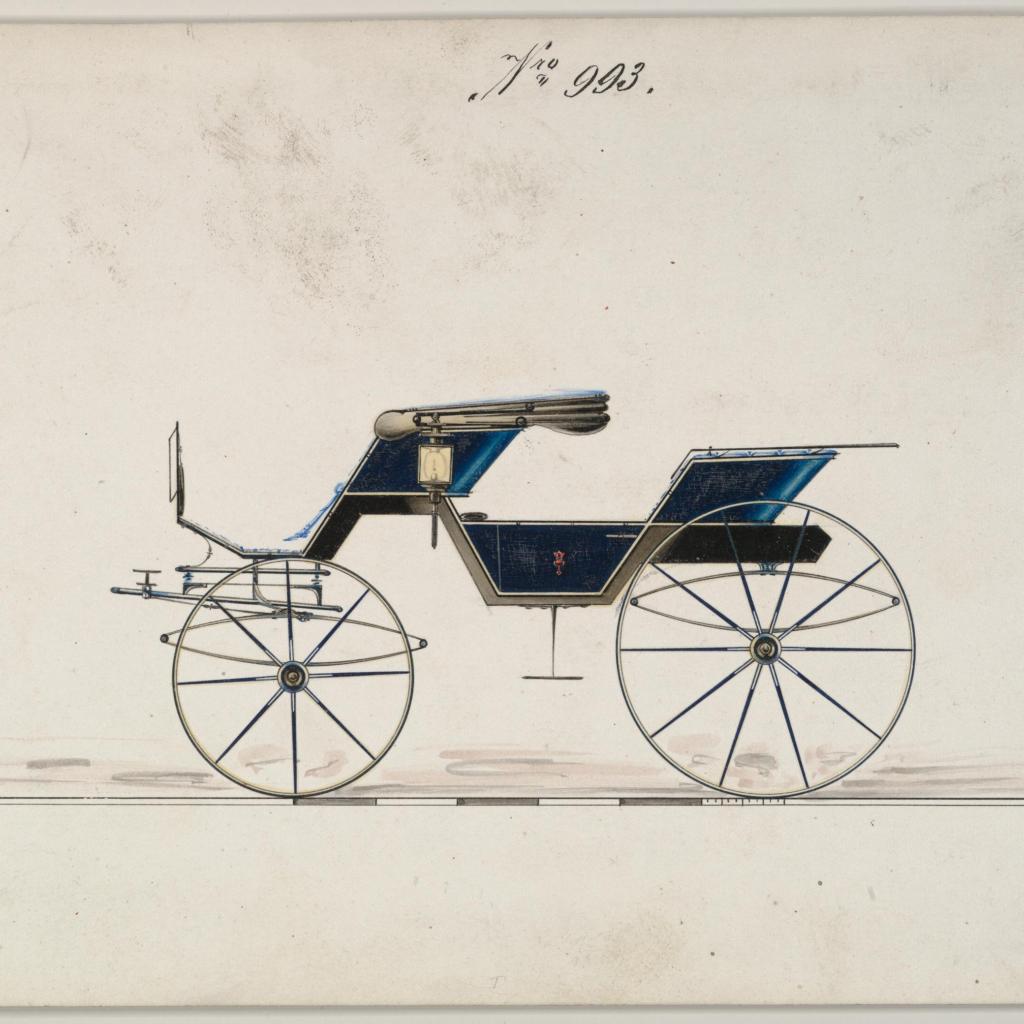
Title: Design for Phaeton, no. 993
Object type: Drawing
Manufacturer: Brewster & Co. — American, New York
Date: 1850–74
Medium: Pen and black ink, watercolor and gouache with gum arabic
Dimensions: sheet: 6 1/16 x 9 in. (15.4 x 22.9 cm)
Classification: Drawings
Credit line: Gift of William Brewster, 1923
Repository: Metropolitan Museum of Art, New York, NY